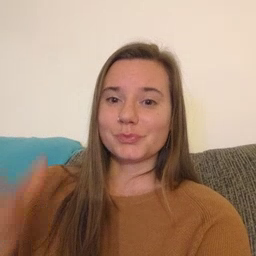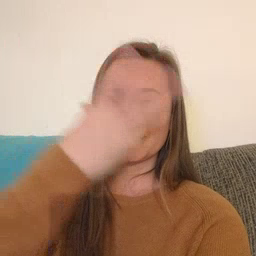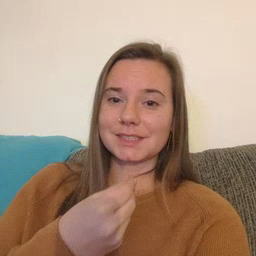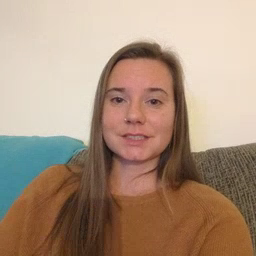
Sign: pretty